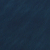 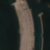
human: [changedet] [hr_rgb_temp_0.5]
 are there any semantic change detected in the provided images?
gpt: An elongated island was realized in the sea.